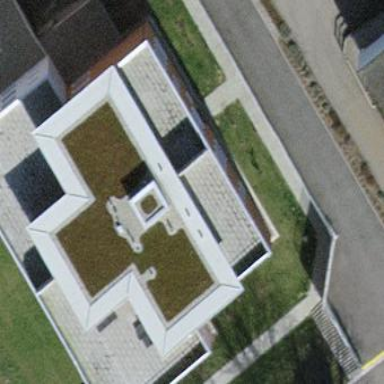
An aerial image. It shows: Building with apartments and flat roof.